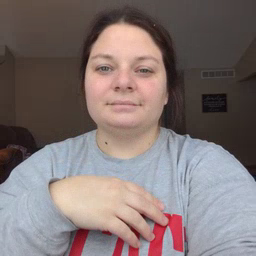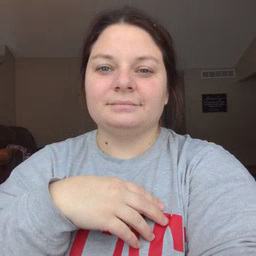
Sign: goose